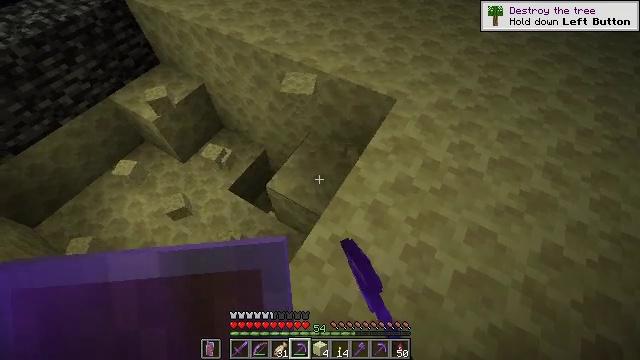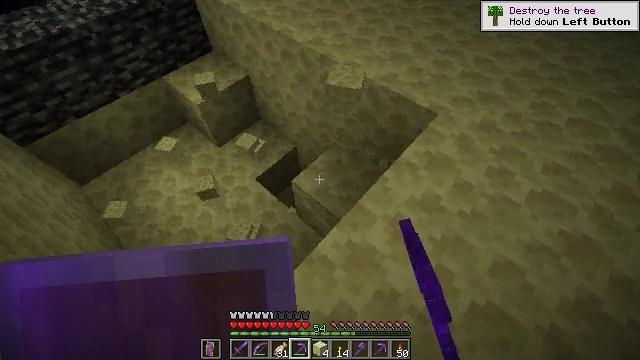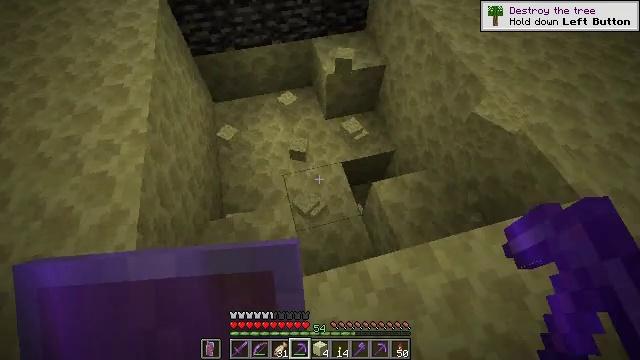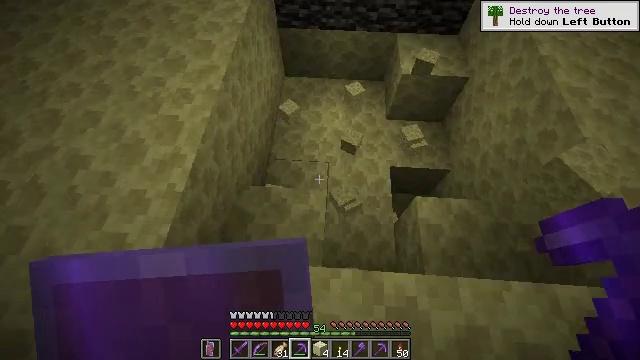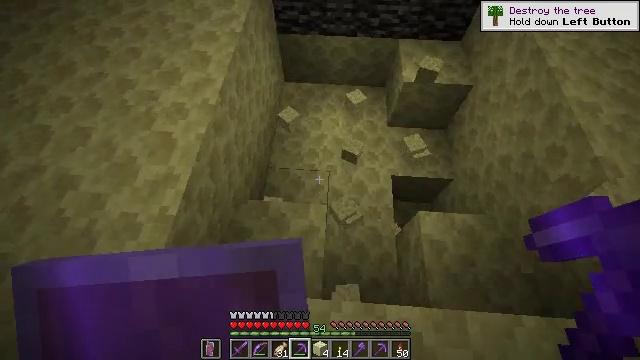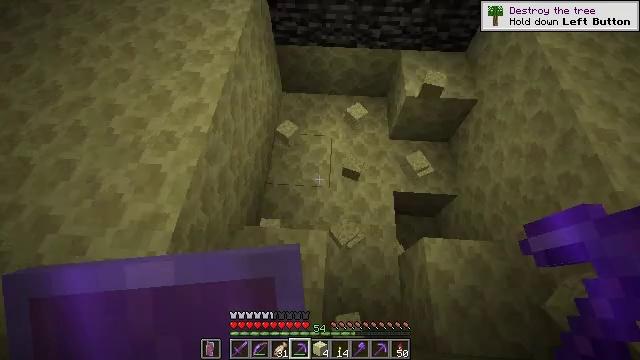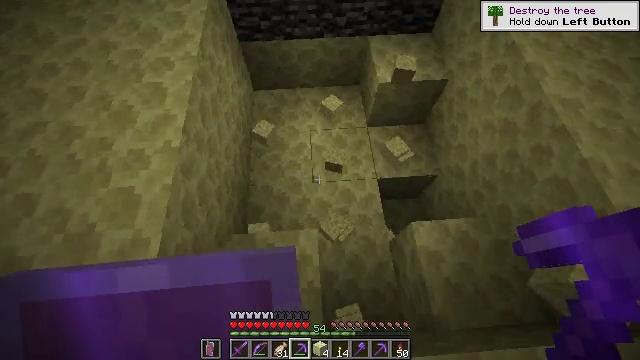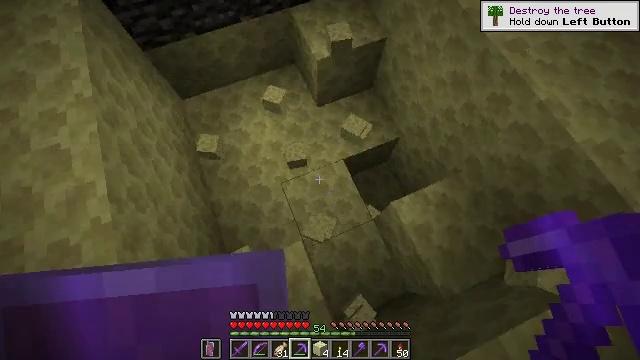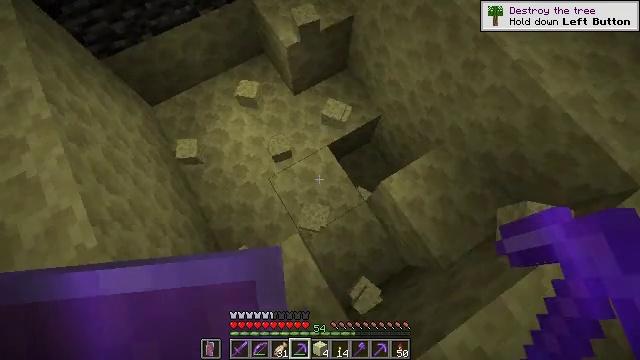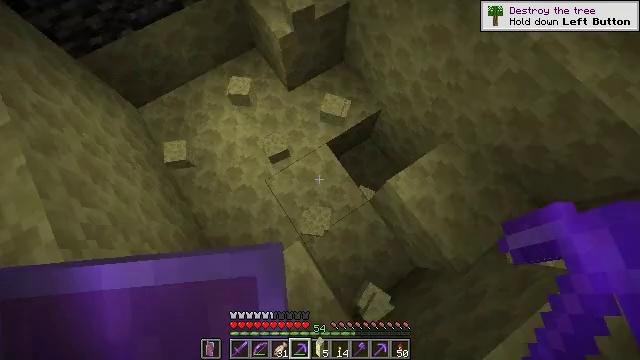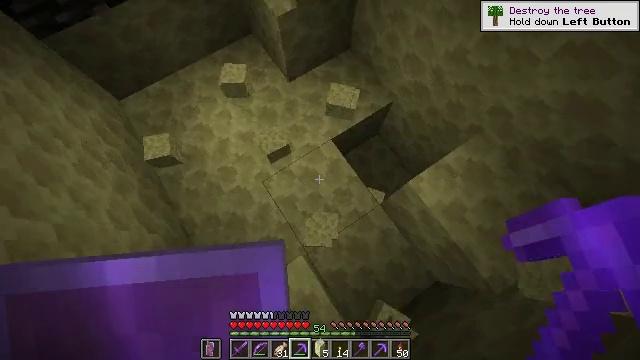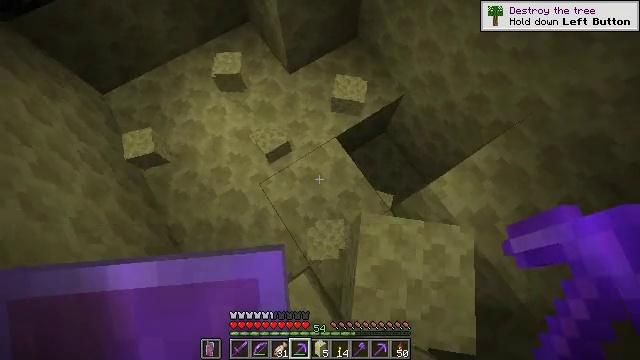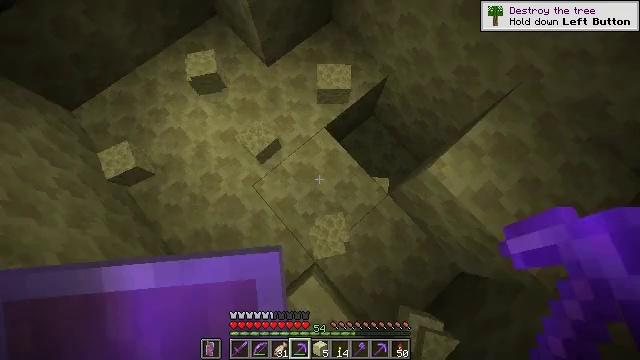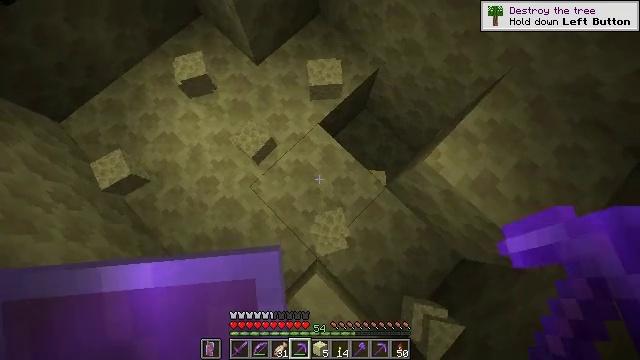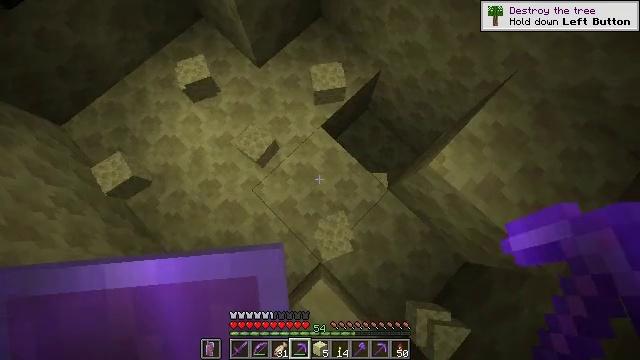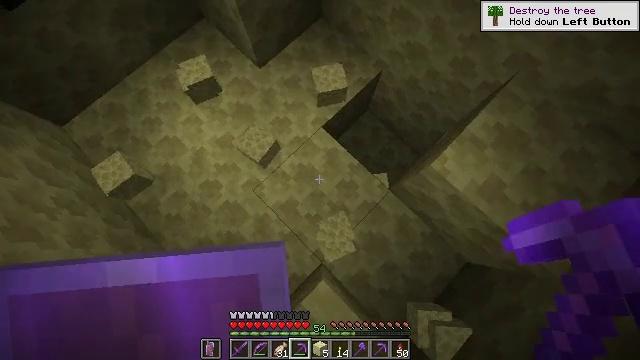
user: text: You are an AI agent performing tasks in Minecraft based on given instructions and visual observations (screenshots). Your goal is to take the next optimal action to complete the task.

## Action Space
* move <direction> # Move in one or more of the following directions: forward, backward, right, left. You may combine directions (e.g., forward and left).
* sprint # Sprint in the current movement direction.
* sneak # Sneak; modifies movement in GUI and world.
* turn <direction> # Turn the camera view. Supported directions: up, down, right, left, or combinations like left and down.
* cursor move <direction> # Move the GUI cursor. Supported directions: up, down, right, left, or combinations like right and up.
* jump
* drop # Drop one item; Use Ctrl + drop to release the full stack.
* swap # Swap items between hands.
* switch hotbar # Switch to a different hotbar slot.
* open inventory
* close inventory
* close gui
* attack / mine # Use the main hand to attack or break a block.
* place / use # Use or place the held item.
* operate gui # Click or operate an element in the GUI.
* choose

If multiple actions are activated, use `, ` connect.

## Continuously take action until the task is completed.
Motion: motion action
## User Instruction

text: Gather end stone from the End.
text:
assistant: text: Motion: turn left
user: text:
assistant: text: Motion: move forward, turn left and down
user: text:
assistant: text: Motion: move forward, turn left and down
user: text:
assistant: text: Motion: move forward
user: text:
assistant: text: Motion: move forward
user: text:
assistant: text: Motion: move forward, turn right and down
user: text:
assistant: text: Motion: move forward, turn right and down
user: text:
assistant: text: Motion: turn right and down
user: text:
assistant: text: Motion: turn right
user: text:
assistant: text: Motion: no_op
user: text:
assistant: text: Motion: no_op
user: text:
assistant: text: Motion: turn right and down
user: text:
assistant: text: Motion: turn right and down
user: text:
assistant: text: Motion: no_op
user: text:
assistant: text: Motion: no_op
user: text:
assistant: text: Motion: no_op
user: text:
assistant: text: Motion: no_op
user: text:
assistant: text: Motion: no_op
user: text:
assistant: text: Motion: turn left
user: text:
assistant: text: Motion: no_op
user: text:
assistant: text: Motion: no_op
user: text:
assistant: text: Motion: no_op
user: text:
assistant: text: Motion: no_op
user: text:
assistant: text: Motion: turn left and up
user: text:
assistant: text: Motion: turn left and up
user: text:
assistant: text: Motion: move forward
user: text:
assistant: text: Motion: move forward
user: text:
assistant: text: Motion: move forward, turn left
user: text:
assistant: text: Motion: move forward
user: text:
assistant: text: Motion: turn left and up